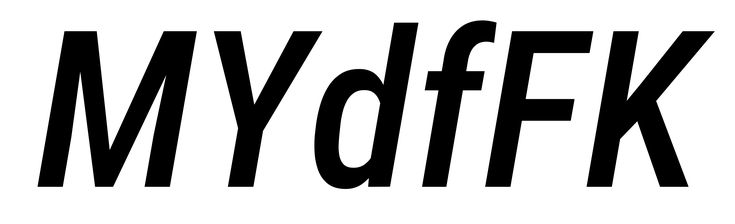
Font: Roboto-Italic_Condensed_Medium_Italic